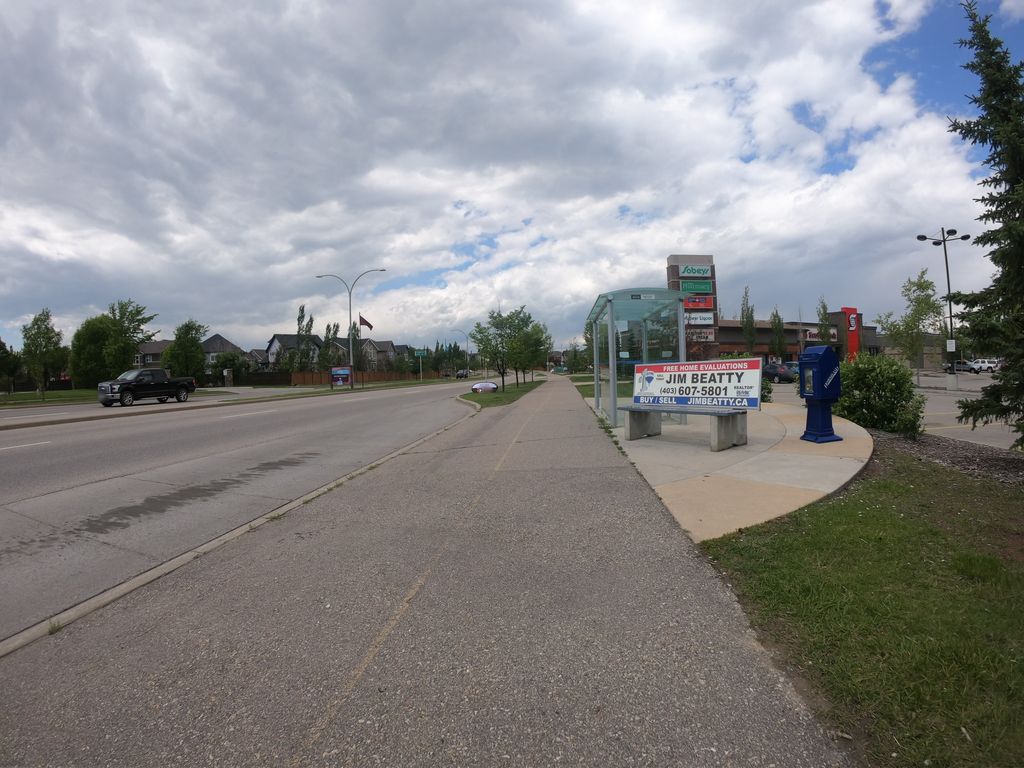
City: calgary